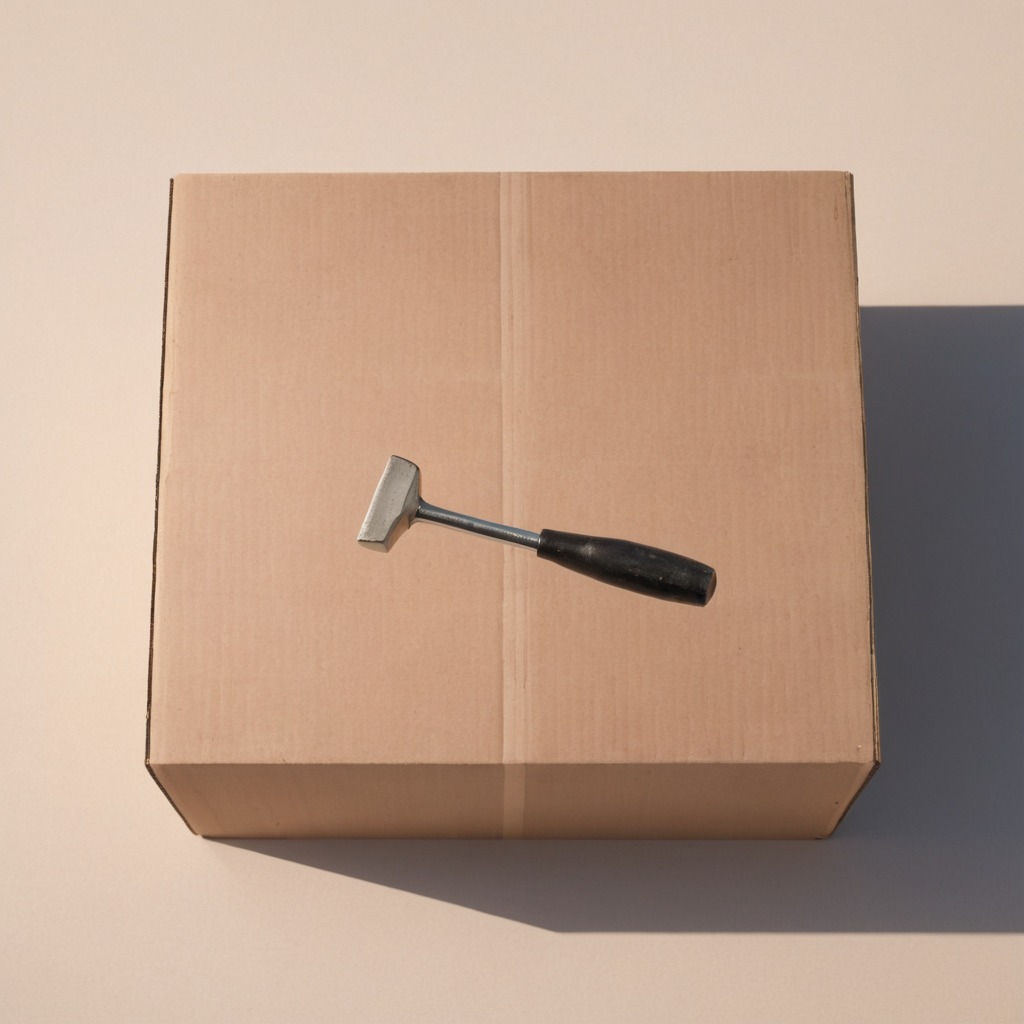
A hammer lying on the cardboard box surface in an outdoor workshop during daytime bright natural light soft shadows slightly creased but